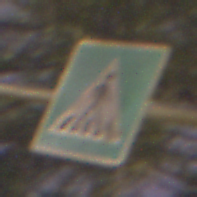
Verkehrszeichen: FussgaengerueberwegLinks
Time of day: Night
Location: Outdoor (Suburban)
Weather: PartlyCloudy
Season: NotSpecified
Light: Artificial